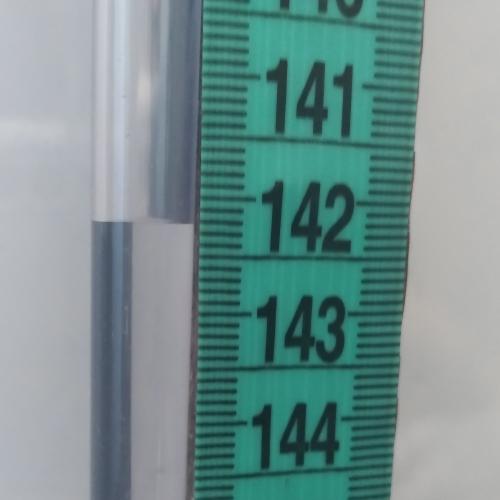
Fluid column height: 142.2 cm